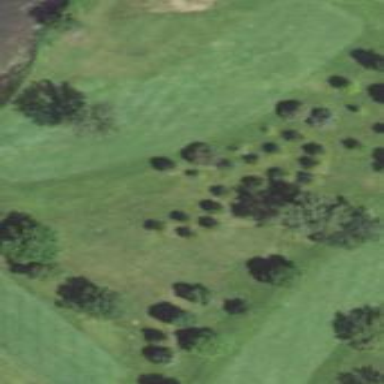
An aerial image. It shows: Golf hole.